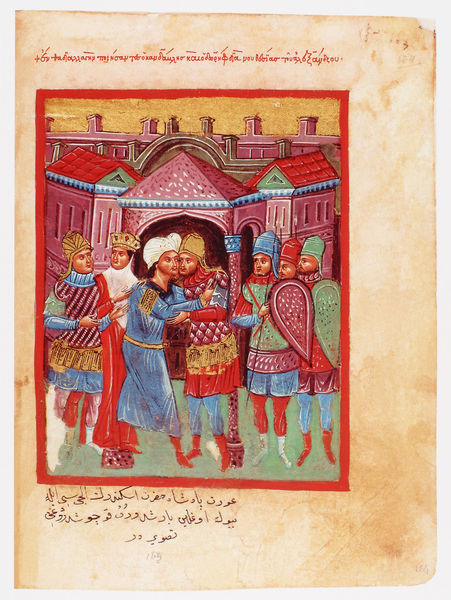
Titel: Der griechische Alexanderroman
Institution: Venedig, Hellenic Institute Codex Gr. 5
Schlagwörter: blau, kämpfer, gelb, grün, stadt, bunt, kleid, männer, tür, dach, gebäude, haus, rot, tanz, rahmen, häuser, gold, gewänder, edelsteine, krone, schrift, kuss, umarmung, stab, dorf, dächer, mauer, soldaten, inschrift, tor, schild, buch, burg, festung, schilder, stiefel, frieden, ritter, rüstung, buchseite, arabisch, griechisch, mittelalter, krieger, feldherr, gurt, speer, begrüßung, turban, viereck, perser, schilde, buchmalerei, alexander, orien, kodex, inschrischt